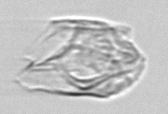
Label: detritus_transparent